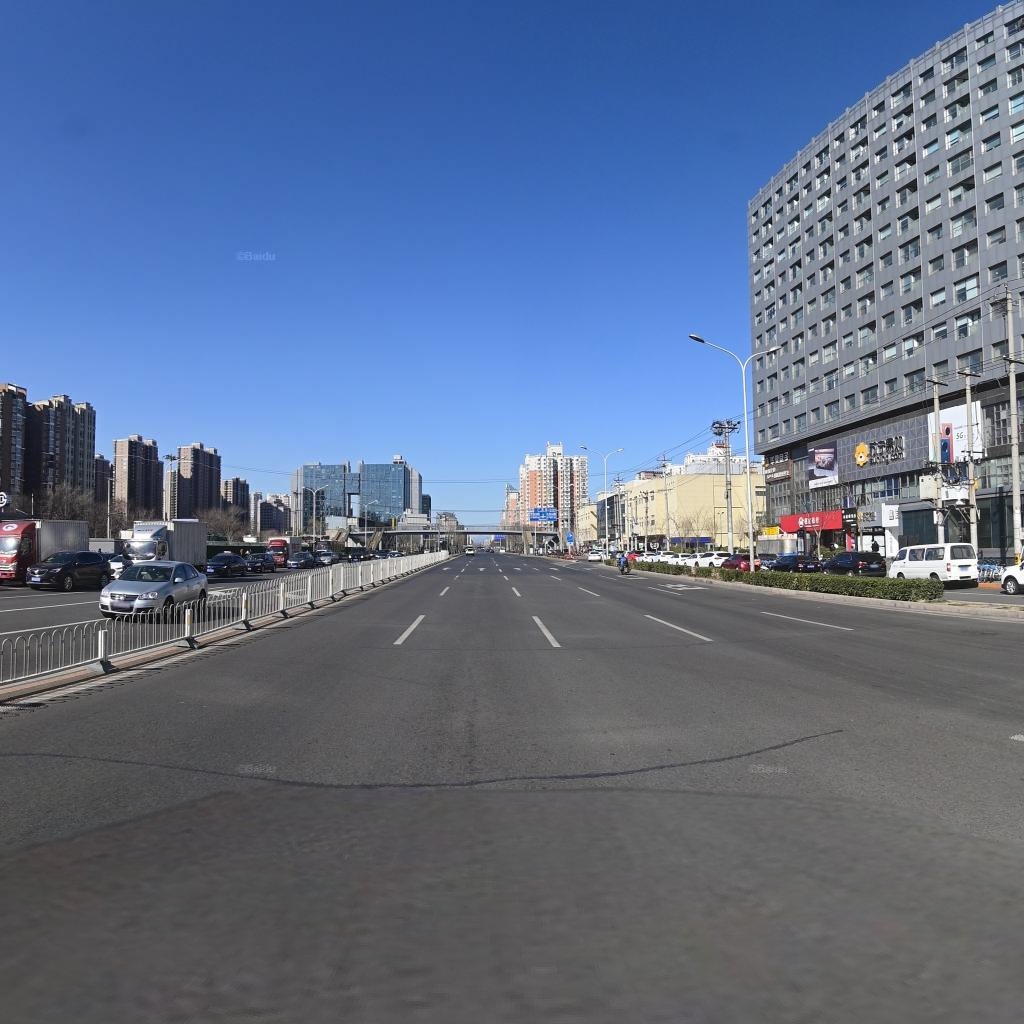
Region: Chaoyang
Road damage annotations: transverse patch